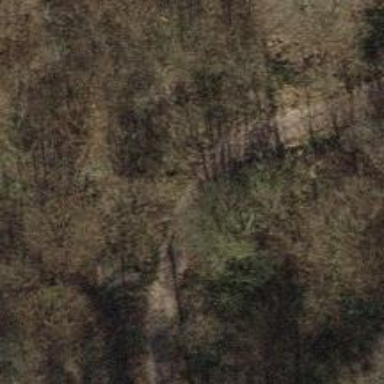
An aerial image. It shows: Dirt path.